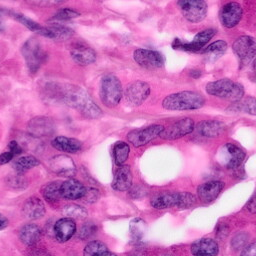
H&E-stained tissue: Pancreatic